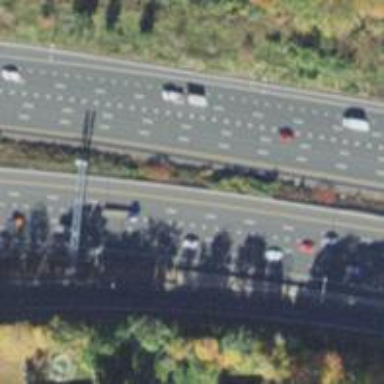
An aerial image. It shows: View of motorway.